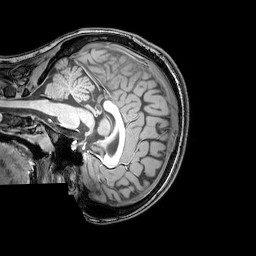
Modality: T1w
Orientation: sagittal
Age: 20
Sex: female
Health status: healthy
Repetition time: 0.081 s
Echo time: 0.037 s